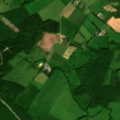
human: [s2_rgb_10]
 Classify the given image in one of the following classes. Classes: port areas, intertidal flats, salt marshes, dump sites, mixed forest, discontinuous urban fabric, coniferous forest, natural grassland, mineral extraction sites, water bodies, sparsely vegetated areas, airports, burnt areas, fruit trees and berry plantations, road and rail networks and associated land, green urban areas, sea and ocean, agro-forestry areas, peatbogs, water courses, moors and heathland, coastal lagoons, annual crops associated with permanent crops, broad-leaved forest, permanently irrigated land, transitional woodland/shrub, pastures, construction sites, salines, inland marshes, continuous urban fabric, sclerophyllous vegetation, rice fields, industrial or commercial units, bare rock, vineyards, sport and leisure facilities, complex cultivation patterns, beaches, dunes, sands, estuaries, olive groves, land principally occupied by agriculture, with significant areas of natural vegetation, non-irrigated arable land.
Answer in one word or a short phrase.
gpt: pastures, coniferous forest, transitional woodland/shrub